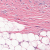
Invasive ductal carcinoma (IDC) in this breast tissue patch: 0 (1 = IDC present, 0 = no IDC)